Question: I am trying to write a login function. When I try to login into my yahoo account, I send the correct keys for my email address, which works, but then when I click "next" it 'misses' the click and instead clicks the banner which opens up some sort of advertisement be it travel related or Norton anti-security, or something. I've been working on this issue intermittently throughout the past week surfing and digging through forums before finally making my first post.
I am aware of the different ways of element selectors via css, id, class name, xpath, etc... I tried sleep(), implicit_wait(), things along those lines. I also tried something with wait until clickable with the expected conditions module from selenium.webdriver.
I've attached an image of what I have so far. My python version is up-to-date as are my selenium and chrome driver installations. I saw a similar post already up, but the OP didn't seem to be encountering my issue. (<URL>
I tried this as well, and it opens the advertisement; in my executions, Norton seems to be the most frequently appearing advertisement. (<URL>
I've looked at the API documentation, but there doesn't seem to be any clear direction on what I could do. I've attached screenshots of what happens on the running of the script as well as the code I have.
I got it to work for some runs where I was able to go to the next form to send my password keys, but it happened randomly and inexplicably.
'''
from selenium import webdriver
from selenium.webdriver.support.ui import WebDriverWait
from selenium.webdriver.common.by import By
from selenium.webdriver.support import expected_conditions as EC
from login import password, email
from time import sleep
class yahoo():
def __init__(self):
# INITIALIZE CHROME WEBDRIVER
self.driver = webdriver.Chrome()
self.driver.maximize_window()
def login(self):
# OPEN BROWSER TO LOGIN PAGE AND MAXIMIZE
self.driver.get("https://login.yahoo.com/config/login?. src=fpctx&.intl=us&.lang=en-US&.done=https://www.yahoo.com")
# LOGIN ACTIONS
{# 1. send email address and click next
self.driver.find_element_by_id('login-username').send_keys(email)
element = WebDriverWait(self.driver, 10).until( EC.presence_of_element_located((By.ID, "login-signin")))
element.click()
# 2. send password and click sign in
self.driver.find_element_by_xpath('//*[@id="login-passwd"]').send_keys(password)
self.driver.find_element_by_id('login-signin').click()}'enter code here
x = yfscreeners()
x.login()
'''
Any help is well appreciated.

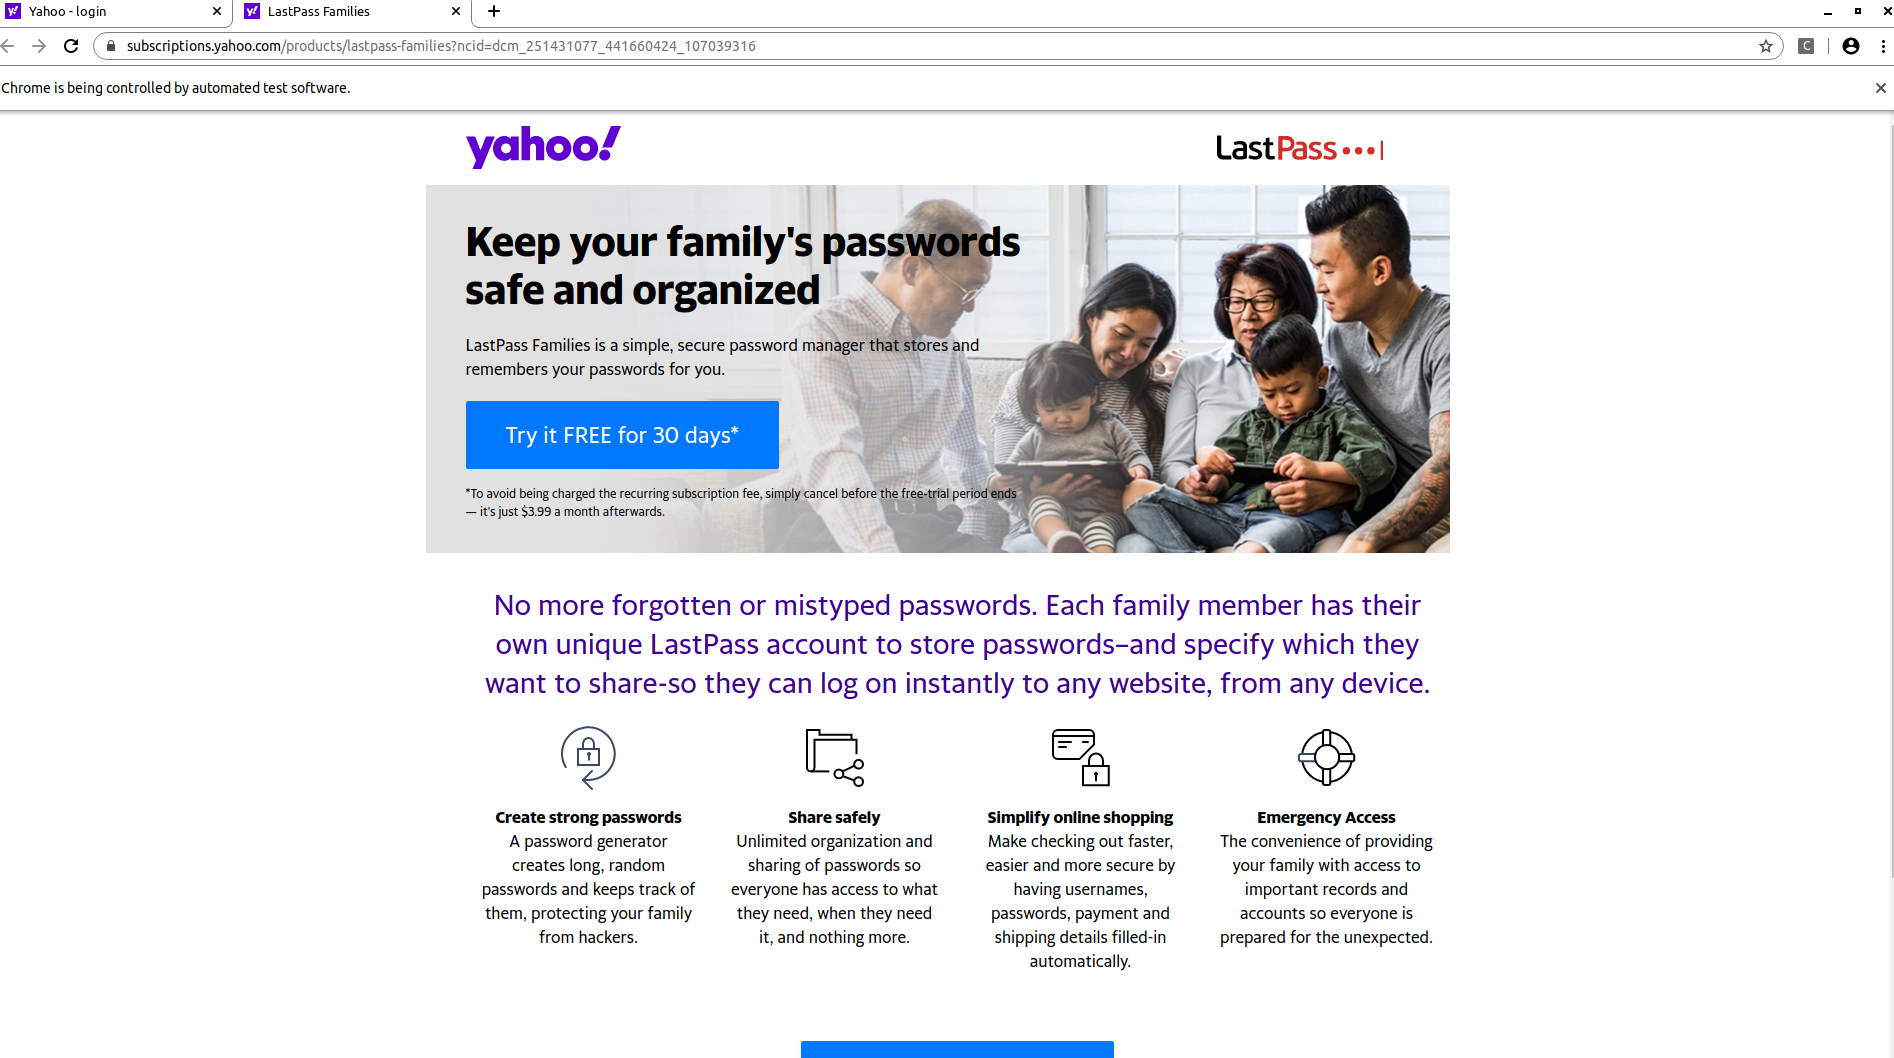
Answer: To send a character sequence to the field and invoke 'click()' on the button with text as you need to induce for the 'element_to_be_clickable()' and you can use either of the following <URL>:
- Using 'css_selector':'''
from selenium import webdriver
from selenium.webdriver.common.by import By
from selenium.webdriver.support.ui import WebDriverWait
from selenium.webdriver.support import expected_conditions as EC
options = webdriver.ChromeOptions()
options.add_argument("start-maximized")
options.add_experimental_option("excludeSwitches", ["enable-automation"])
options.add_experimental_option('useAutomationExtension', False)
driver = webdriver.Chrome(options=options, executable_path=r'C:\Utility\BrowserDrivers\chromedriver.exe')
driver.get('https://login.yahoo.com')
WebDriverWait(driver, 10).until(EC.element_to_be_clickable((By.CSS_SELECTOR, "input.phone-no#login-username"))).send_keys('my_username@yahoo.co.in')
driver.find_element_by_css_selector("input#login-signin").submit()
'''
- Using 'xpath':'''
from selenium import webdriver
from selenium.webdriver.common.by import By
from selenium.webdriver.support.ui import WebDriverWait
from selenium.webdriver.support import expected_conditions as EC
options = webdriver.ChromeOptions()
options.add_argument("start-maximized")
options.add_experimental_option("excludeSwitches", ["enable-automation"])
options.add_experimental_option('useAutomationExtension', False)
driver = webdriver.Chrome(options=options, executable_path=r'C:\Utility\BrowserDrivers\chromedriver.exe')
driver.get('https://login.yahoo.com')
WebDriverWait(driver, 10).until(EC.element_to_be_clickable((By.XPATH, "//input[@class='phone-no ' and @id='login-username']"))).send_keys('my_username@yahoo.co.in')
driver.find_element_by_xpath("//input[@id='login-signin']").submit()
'''
- Browser Snapshot:
<URL>